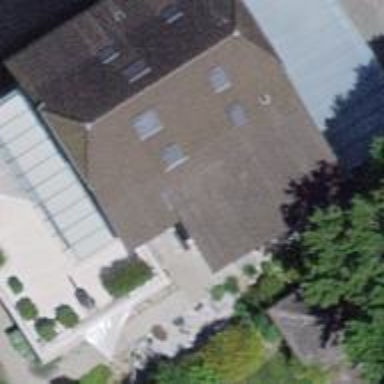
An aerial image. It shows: Detached building with half-hipped roof shape.